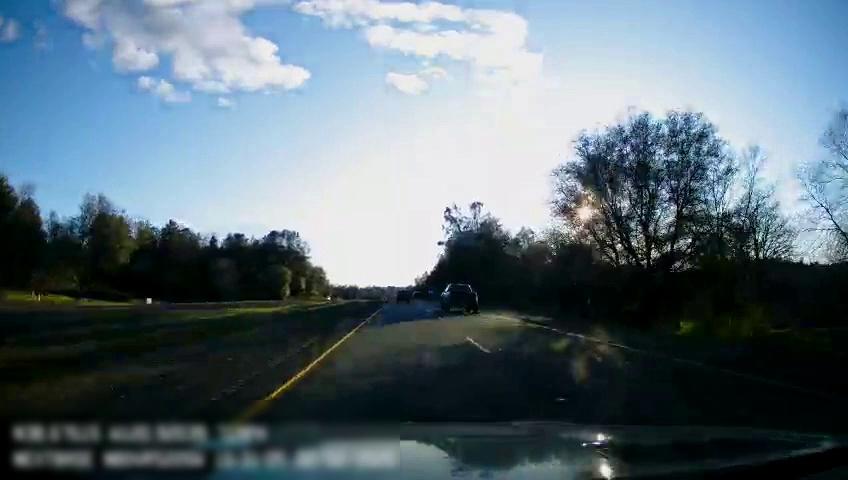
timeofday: Day
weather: Sunny
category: Drivable Space
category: Drivable Space
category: Vehicles | Truck
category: Vehicles | SUV
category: Lanes | Current Lane
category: Lanes | Current Lane
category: Lanes | Alternate Lane